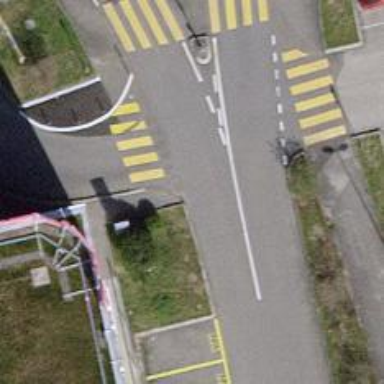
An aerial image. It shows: Zebra crossing on the road.